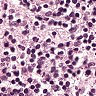
Metastatic tissue present: no